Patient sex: M
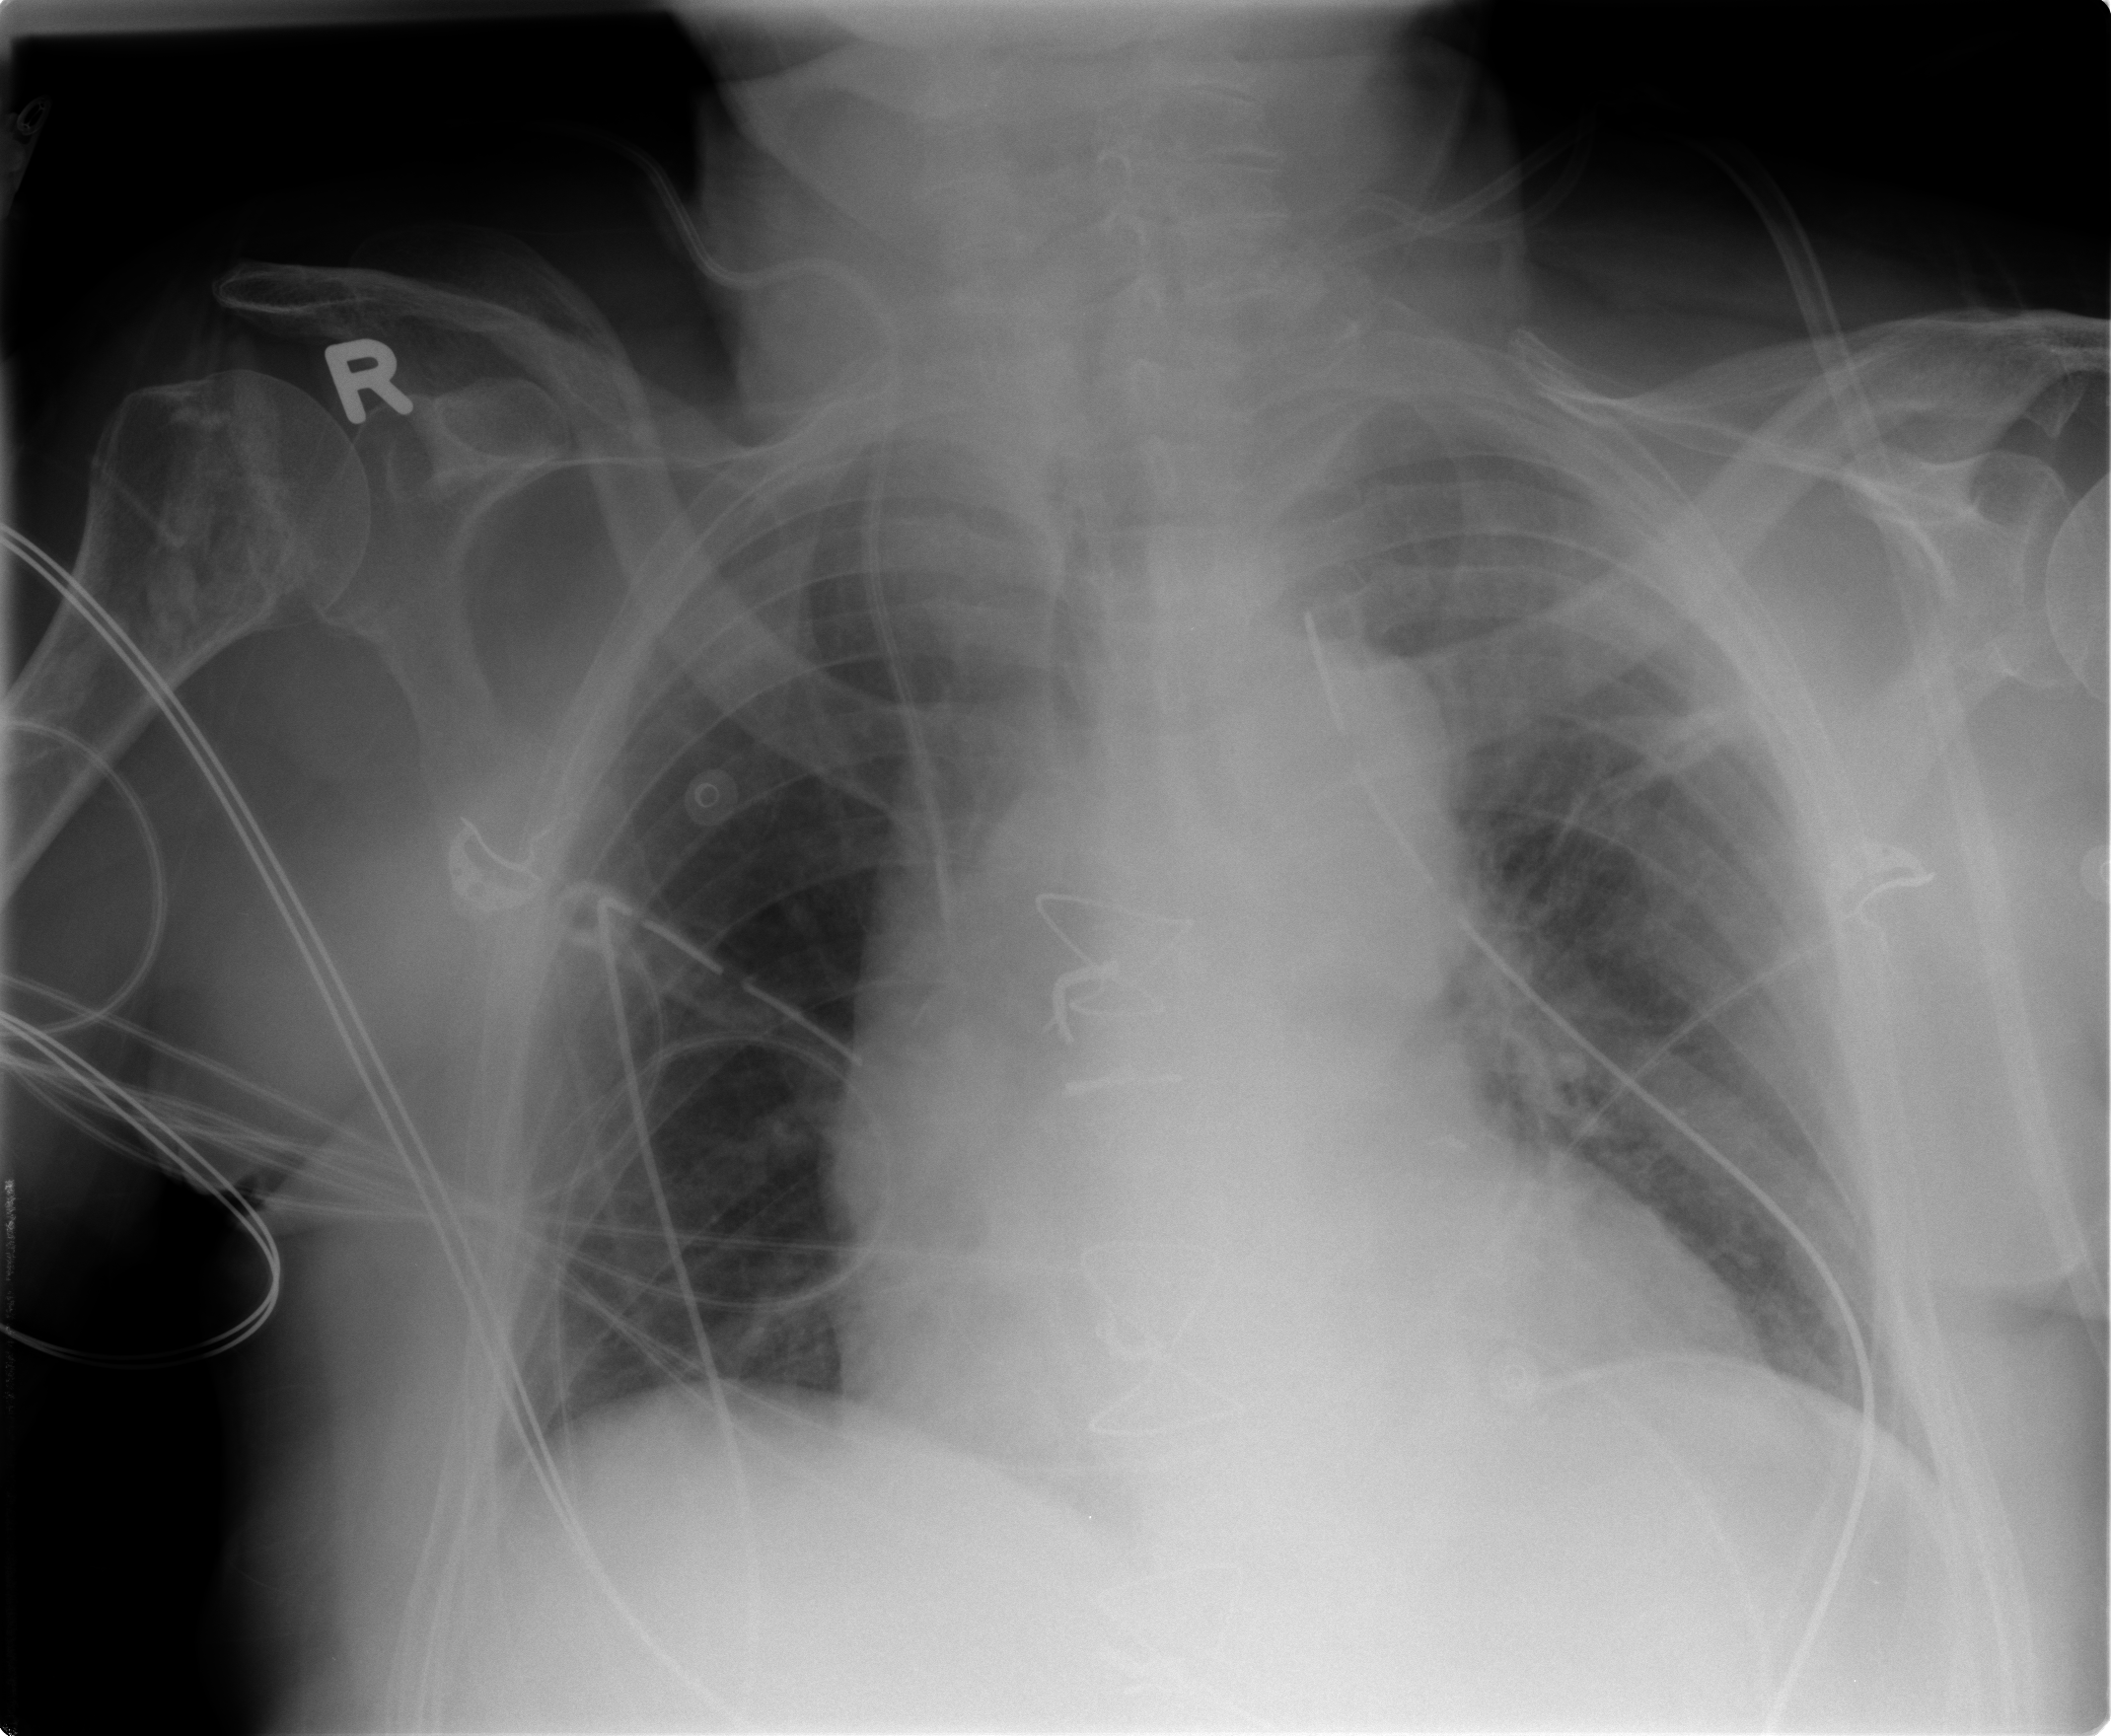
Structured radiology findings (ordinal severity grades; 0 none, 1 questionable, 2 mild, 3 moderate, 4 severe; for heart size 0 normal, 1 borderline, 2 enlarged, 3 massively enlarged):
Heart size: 1
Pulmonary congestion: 1
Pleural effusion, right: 0
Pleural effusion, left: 0
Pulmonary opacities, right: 0
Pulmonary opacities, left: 1
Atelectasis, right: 0
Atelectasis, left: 2